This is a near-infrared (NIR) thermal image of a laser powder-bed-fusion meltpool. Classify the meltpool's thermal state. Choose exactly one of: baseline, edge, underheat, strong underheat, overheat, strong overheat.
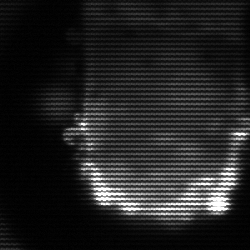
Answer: baseline